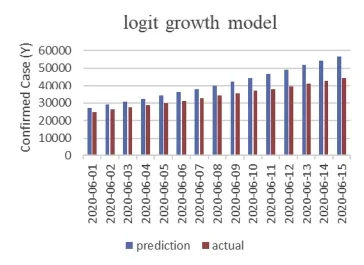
5. (b) Comparison of the real case and the predicted growth regression mode. Results of the logit model applied on the testing dataset of Egypt COVID19.
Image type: chart (chart)